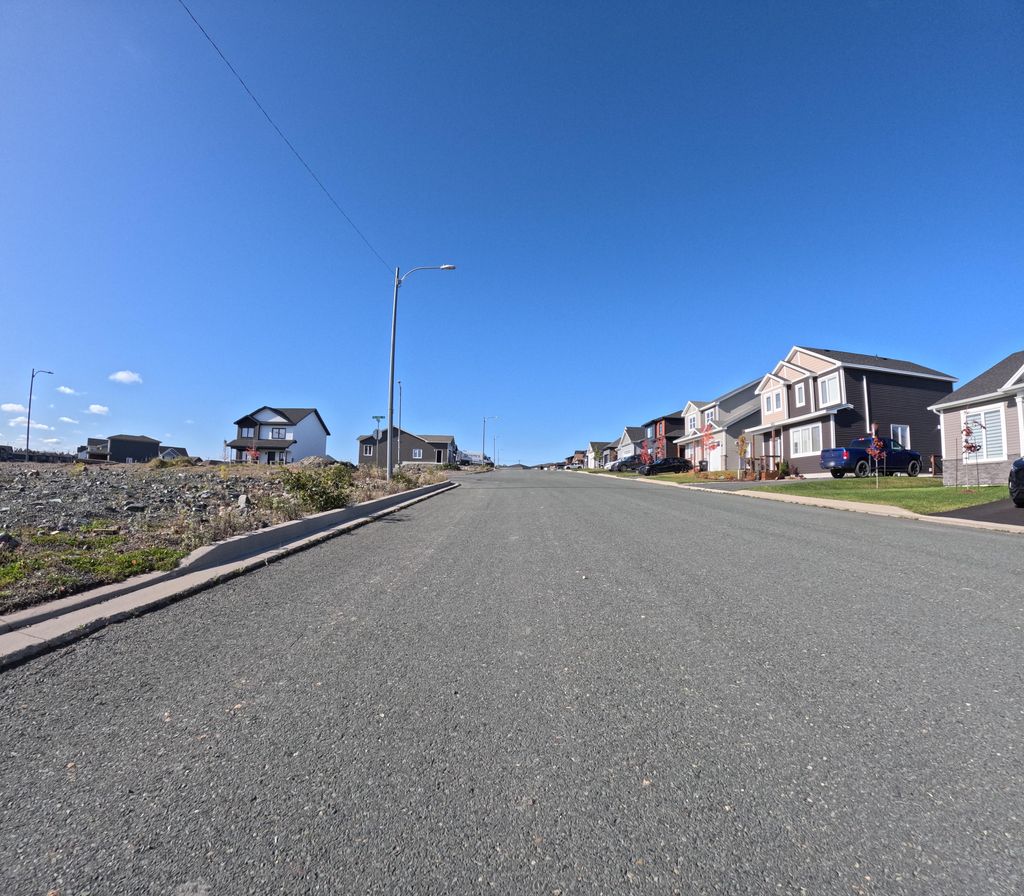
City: st_johns